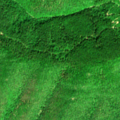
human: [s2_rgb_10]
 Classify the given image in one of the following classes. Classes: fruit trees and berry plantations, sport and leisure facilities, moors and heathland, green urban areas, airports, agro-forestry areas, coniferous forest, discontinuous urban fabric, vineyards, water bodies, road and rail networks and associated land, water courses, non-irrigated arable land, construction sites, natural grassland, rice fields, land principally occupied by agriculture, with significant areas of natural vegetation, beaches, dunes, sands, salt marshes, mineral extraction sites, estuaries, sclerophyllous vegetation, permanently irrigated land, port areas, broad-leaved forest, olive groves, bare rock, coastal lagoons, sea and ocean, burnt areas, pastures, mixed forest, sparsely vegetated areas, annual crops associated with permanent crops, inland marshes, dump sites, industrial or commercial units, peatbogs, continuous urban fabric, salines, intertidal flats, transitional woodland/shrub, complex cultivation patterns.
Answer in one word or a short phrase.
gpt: broad-leaved forest